Field crop: maize
Growth stage: 2
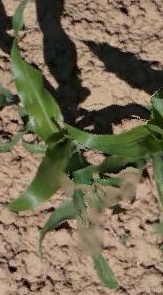
Species: maize